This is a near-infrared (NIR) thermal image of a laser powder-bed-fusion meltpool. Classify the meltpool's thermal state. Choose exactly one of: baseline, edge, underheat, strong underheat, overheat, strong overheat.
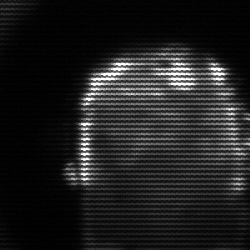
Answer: baseline